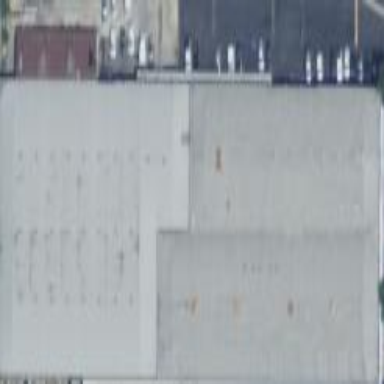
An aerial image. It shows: Warehouse.